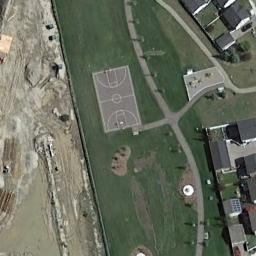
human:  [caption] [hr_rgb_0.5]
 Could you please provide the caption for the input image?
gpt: A basketball court next to the open area and some houses beside .

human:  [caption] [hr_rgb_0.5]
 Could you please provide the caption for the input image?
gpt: There are four basketball courts in the middle of grass with a road pass by .

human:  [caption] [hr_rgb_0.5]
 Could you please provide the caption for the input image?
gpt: There is a basketball court on the grass in the middle .

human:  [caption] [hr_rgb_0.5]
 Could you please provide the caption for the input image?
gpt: The basketball court on the lawn with the road separate the bare land and residential area .

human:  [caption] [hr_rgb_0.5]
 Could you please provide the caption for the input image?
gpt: Many buildings are next to the basketball court .